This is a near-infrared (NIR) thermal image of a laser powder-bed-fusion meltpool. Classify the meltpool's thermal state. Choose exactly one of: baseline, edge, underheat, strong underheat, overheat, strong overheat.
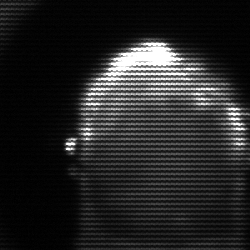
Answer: baseline